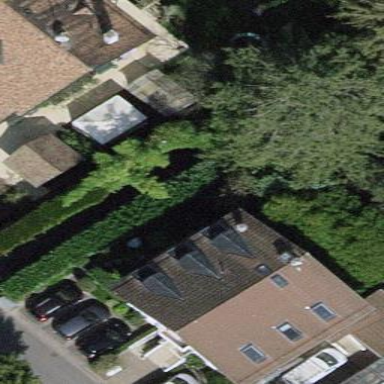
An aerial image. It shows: Garden surrounded by fence.